Field crop: tomato
Growth stage: 1
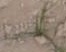
Species: cyperus